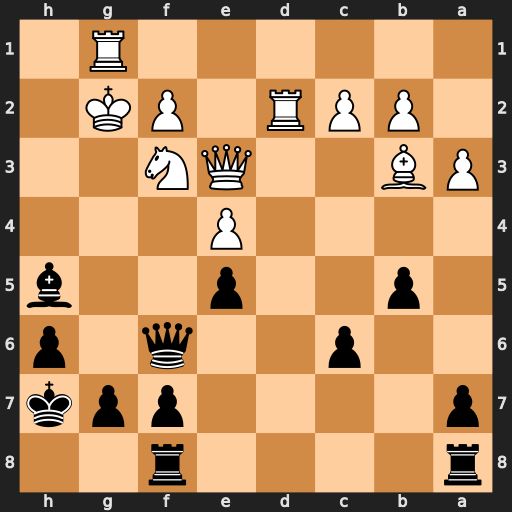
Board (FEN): r4r2/p4ppk/2p2q1p/1p2p2b/4P3/PB2QN2/1PPR1PK1/6R1
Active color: b
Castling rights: -
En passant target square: -
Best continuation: Bxf3+ Qxf3 Qg5+ Kf1 Qxd2